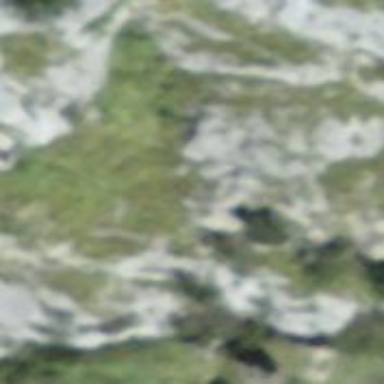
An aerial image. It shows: Cliff in nature.